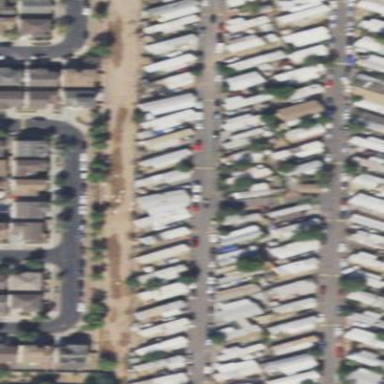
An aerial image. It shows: Residential area known as trailer park.